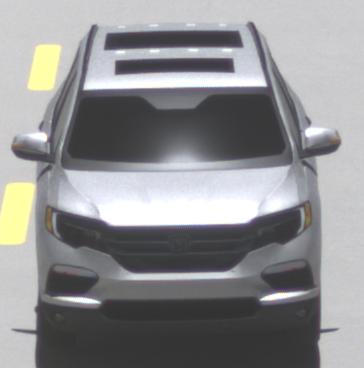
Make: Honda
Model: Pilot
Detailed model: 3
Model produced from: 2015
Model produced until: 2022
Doors: 5
Color: white
Road condition: dry road
Daytime: midday
Contrast: high contrast